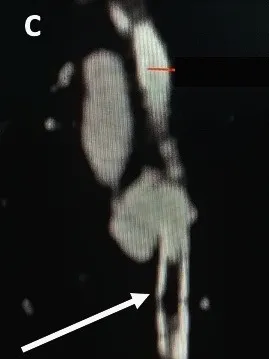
Computed tomography reconstructed image of left superficial femoral artery (SFA) indicating the presence of thrombus in the SFA (white arrow).
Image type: radiology (ct)